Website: macys
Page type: billing-address
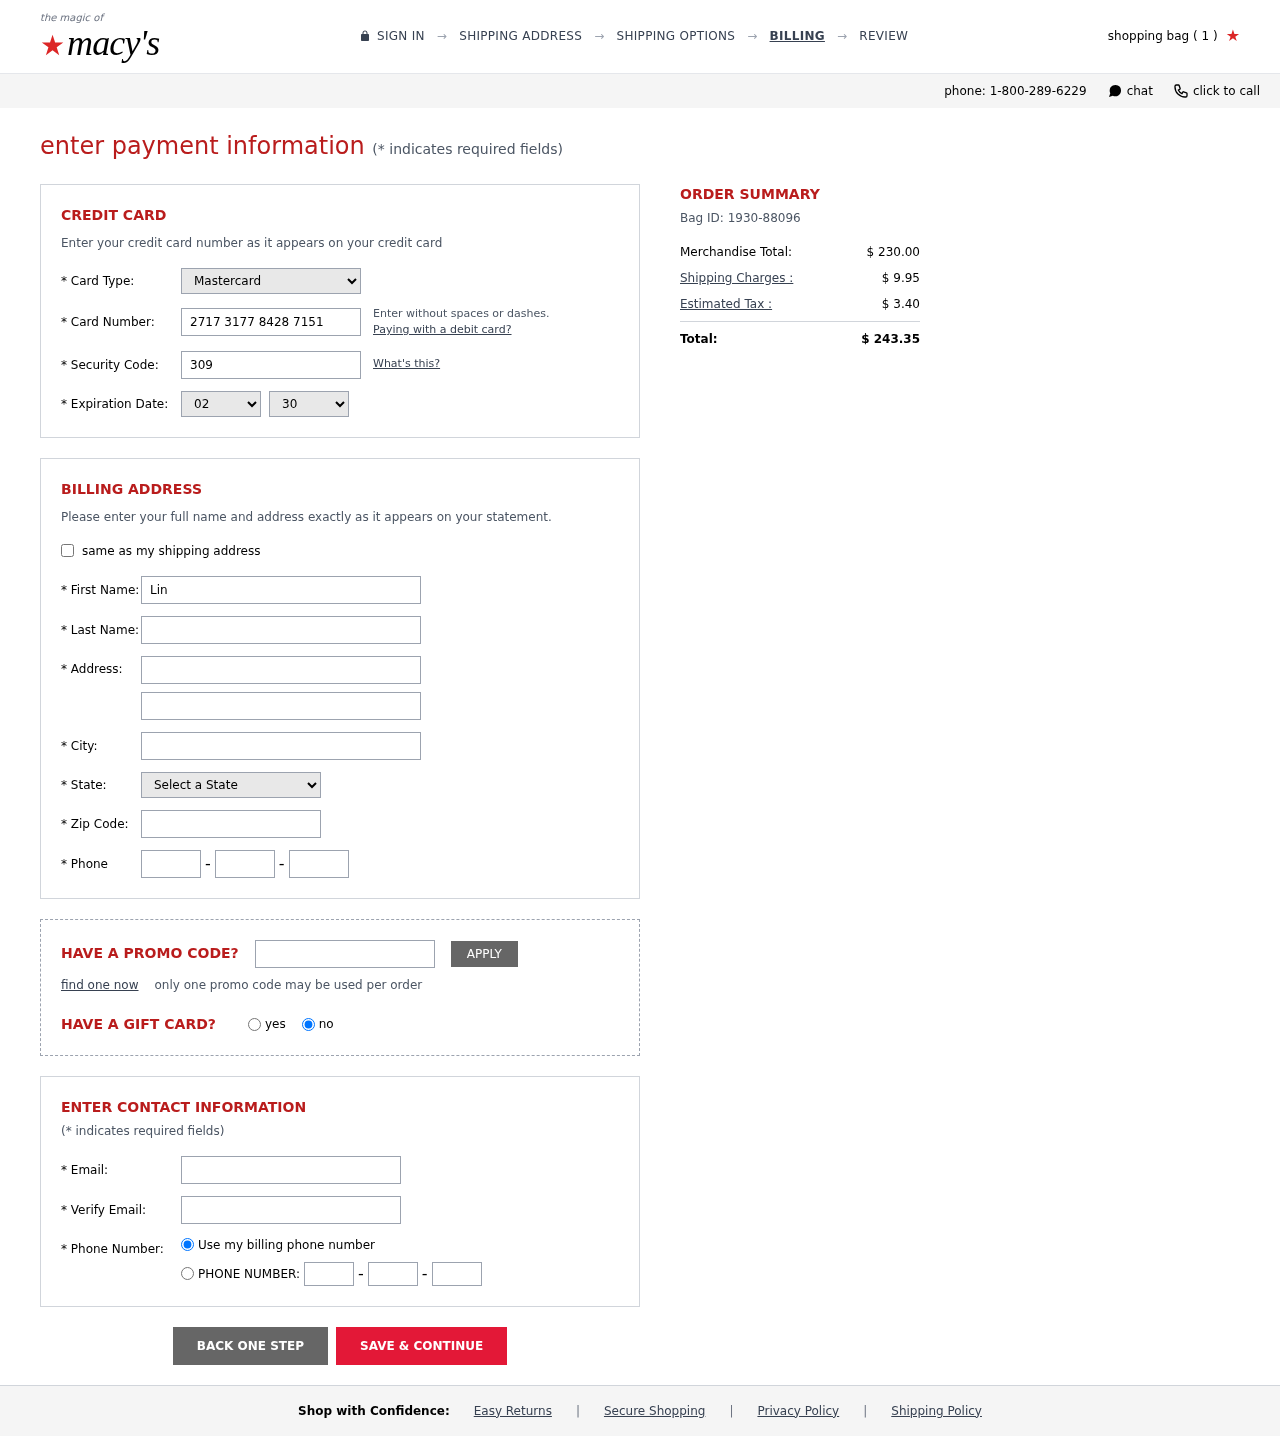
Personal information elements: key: PII_CARD_CVV
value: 309
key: PII_CARD_EXPIRY_MONTH
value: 02
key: PII_CARD_EXPIRY_YEAR
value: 30
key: PII_CARD_NUMBER
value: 2717 3177 8428 7151
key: PII_CARD_TYPE
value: Mastercard
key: PII_CITY
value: Amyfurt
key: PII_EMAIL
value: linda_green@yahoo.com
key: PII_FIRSTNAME
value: Linda
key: PII_LASTNAME
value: Green
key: PII_PHONE_AREA
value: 622
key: PII_PHONE_PREFIX
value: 825
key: PII_PHONE_SUFFIX
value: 6405
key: PII_POSTCODE
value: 01133
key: PII_STATE_ABBR
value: NC
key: PII_STREET
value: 028 Anderson Ways Apt. 659
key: PII_STREET2
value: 98840 Nguyen Street
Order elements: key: ORDER_NUM_ITEMS
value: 1
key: ORDER_ID
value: Bag ID: 1930-88096
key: ORDER_SUBTOTAL
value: $ 230.00
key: ORDER_SHIPPING_COST
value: $ 9.95
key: ORDER_TAX
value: $ 3.40
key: ORDER_TOTAL
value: $ 243.35